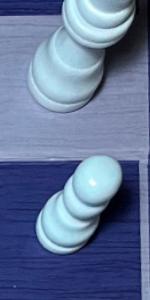
Label: Pawn_White